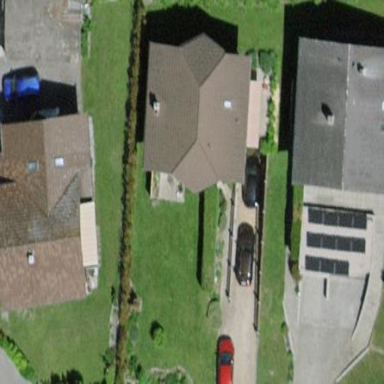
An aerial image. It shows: Detached building with half-hipped roof.